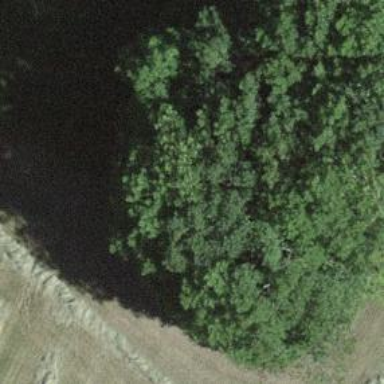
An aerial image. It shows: Deciduous tree with leafless leaves.